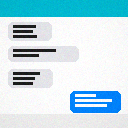
Screen state: on